Question: I'm trying to read a datamatrix barcodes on the bottom of microtubes. I tried <URL> which has python bindings and works reasonably well when the dots of the matrix are square but much worse when they are round as here:

Another complication is a shine which in some cases reaches the code area.
The barcodes are scanned in a rack on a flatbed scanner so they have constant size and are roughly centered. The orientation is random.
I came to a conclusion I'd have to locate the codes and improve the image myself. I use python and OpenCV 3.1. I have already tried thresholding, contours:
'''
import matplotlib.pyplot as plt
import numpy as np
import cv2
well = plt.imread('https://i.stack.imgur.com/kqHkw.png')
well = cv2.cvtColor(well, cv2.COLOR_BGRA2GRAY)
plt.subplot(151); plt.imshow(well)
x, thr = cv2.threshold(well, .4[enter image description here][2], 1, cv2.THRESH_BINARY)
thr = np.uint8(thr)
plt.subplot(152); plt.imshow(thr)
dst, contours, hierarchy = cv2.findContours(thr.copy(), cv2.RETR_TREE, cv2.CHAIN_APPROX_SIMPLE)
c = cv2.drawContours(np.zeros_like(thr), contours, -1, 255, 1)
plt.subplot(153); plt.imshow(c)
areas = map(lambda x: cv2.contourArea(cv2.convexHull(x)), contours)
max_i = areas.index(max(areas))
d = cv2.drawContours(np.zeros_like(thr), contours, max_i, 255, 1)
plt.subplot(154); plt.imshow(d)
rect = cv2.minAreaRect(contours[max_i])
box = cv2.boxPoints(rect)
box = np.int0(box)
e = cv2.drawContours(np.zeros_like(thr),[box],0,255,1)
plt.subplot(155); plt.imshow(e)
plt.show()
'''
<URL>
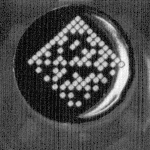
Answer: It turns out that the Harris corner detector (B) finds the round elements very well with proper settings.

After thresholding (C) we detect contours of the resulting areas. We select the largest contour (D) and find a minimal bounding box (E).
'''
import matplotlib.pyplot as plt
import numpy as np
import cv2
import PIL
from urllib.request import urlopen
well = np.array(PIL.Image.open(urlopen('https://i.stack.imgur.com/kqHkw.png')))
well = cv2.cvtColor(well, cv2.COLOR_BGRA2GRAY)
plt.subplot(151); plt.title('A')
plt.imshow(well)
harris = cv2.cornerHarris(well,4, 1,0.00)
plt.subplot(152); plt.title('B')
plt.imshow(harris)
x, thr = cv2.threshold(harris, 0.1 * harris.max(), 255, cv2.THRESH_BINARY)
thr = thr.astype('uint8')
plt.subplot(153); plt.title('C')
plt.imshow(thr)
contours, hierarchy = cv2.findContours(thr, cv2.RETR_EXTERNAL, cv2.CHAIN_APPROX_NONE)
areas = [cv2.contourArea(cv2.convexHull(x)) for x in contours]
max_i = areas.index(max(areas))
d = cv2.drawContours(np.zeros_like(thr), contours, max_i, 255, 1)
plt.subplot(154); plt.title('D')
plt.imshow(d)
rect = cv2.minAreaRect(contours[max_i])
box = cv2.boxPoints(rect)
box = np.int0(box)
e = cv2.drawContours(well,[box],0,1,1)
plt.subplot(155); plt.title('E')
plt.imshow(e)
plt.show()
'''